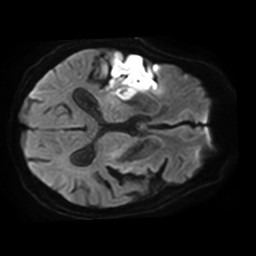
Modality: TRACE
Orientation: axial
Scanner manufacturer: philips
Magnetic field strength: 3 T
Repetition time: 4.603 s
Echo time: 0.07332 s